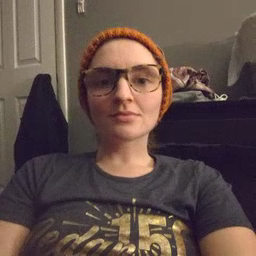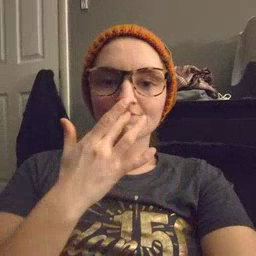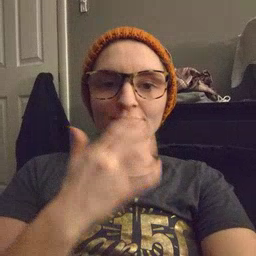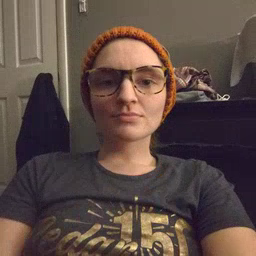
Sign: taste